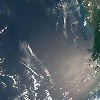
Label: water